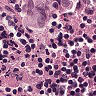
Metastatic tissue present: yes